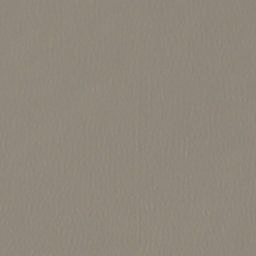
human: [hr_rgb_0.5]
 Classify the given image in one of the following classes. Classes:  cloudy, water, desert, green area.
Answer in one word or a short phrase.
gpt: cloudy